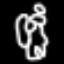
Label: angel